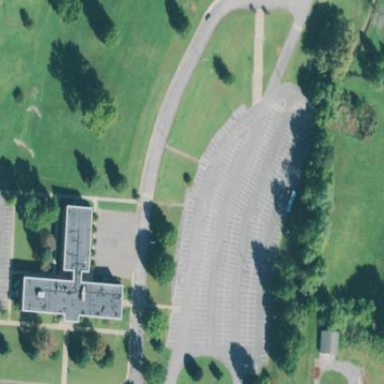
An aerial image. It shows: Parking area.